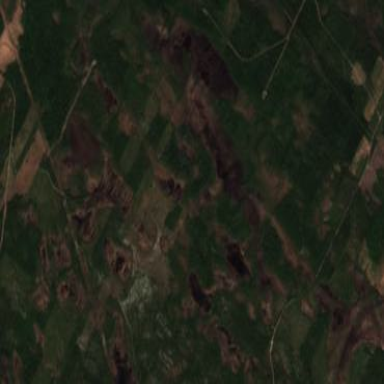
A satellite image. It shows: Bog wetland area.